Question: I have a DataFrame and I build a dual index. 'start' values don't exist in 'end' index values and versa.
'''
c_weights.rename(columns={0:'start',1:'end',2:'metric',3:'angular',4:'special',5:'cos_pi'}, inplace=True)
c_weights.set_index(['start','end'],inplace=True)
c_weights.head()
'''

Id like to be able to call something like:
c_weights.loc[1,638] or c_weights.loc[638,1] and get the same line of data. To make it clear, the two index combinations are always unique.
How this can be bone?
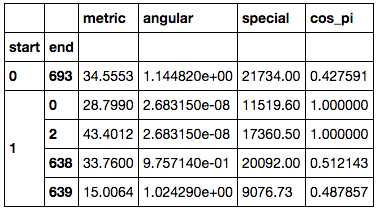
Answer: A dataframe is a wrapper around an numpy ndarray in which a row and column index are assigned. We can define a second dataframe with different row or column indices and access the same ndarray. For example, let's first define 'df1', then define 'df2' with the same data, but swap the levels in a MultiIndex row index. Leave the columns the same.
'''
import pandas as pd
import numpy as np
np.random.seed([3,1415])
df1 = pd.DataFrame(np.random.rand(4, 2),
pd.MultiIndex.from_product([('a', 'b'), (1, 2)]),
['col1', 'col2'])
df2 = pd.DataFrame(df1.values, df1.index.swaplevel(0, 1), df1.columns)
print df1
col1 col2
a 1 0.444939 0.407554
2 0.460148 0.465239
b 1 0.462691 0.016545
2 0.850445 0.817744
print df2
col1 col2
1 a 0.444939 0.407554
2 a 0.460148 0.465239
1 b 0.462691 0.016545
2 b 0.850445 0.817744
'''
We can see the data is the same, the indices are swapped. Accessing data from 'df1' is the same data as from 'df1' to the point of co-mutability. Let's change something in 'df1' and look at 'df2'
'''
df1.loc[('a', 1), 'col1'] = 1.
print df2
col1 col2
1 a 1.000000 0.407554
2 a 0.460148 0.465239
1 b 0.462691 0.016545
2 b 0.850445 0.817744
'''
Now that we're convinced, let's observe that we now have 2 dataframes from which we can access the same data. Let's define a function to do what the OP asked for.
'''
ambigui_t = lambda t: df1.loc[t] if t in df.index else df2.loc[t]
print ambigui_t(('a', 1))
col1 1.000000
col2 0.407554
Name: (a, 1), dtype: float64
print ambigui_t((1, 'a'))
col1 1.000000
col2 0.407554
Name: (1, a), dtype: float64
'''